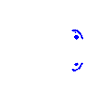
Particle: pion